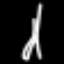
Label: The Eiffel Tower